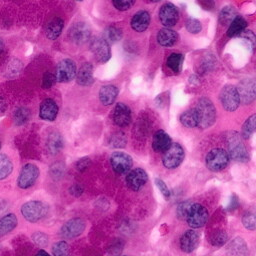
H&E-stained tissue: Pancreatic